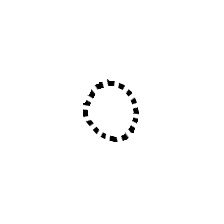
Shape: circle